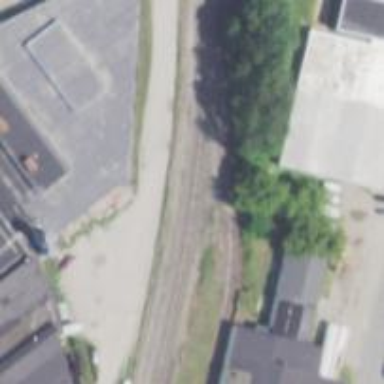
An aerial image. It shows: Railway siding with rails.